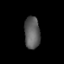
Tissue: lung
Cell type: Pericytes
Senescence score: 0.5852
Nuclear area (px): 492
Mean DAPI intensity: 92.163